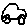
Label: car